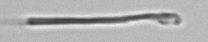
Label: fiber